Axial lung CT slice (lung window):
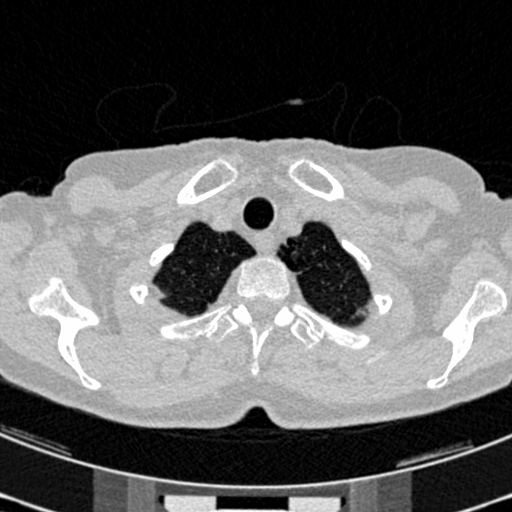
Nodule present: no